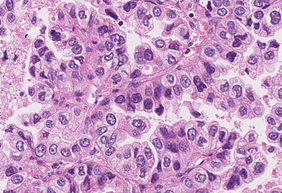
Tumor epithelial tissue: yes
Tumor-associated stroma tissue: yes
Normal tissue: no